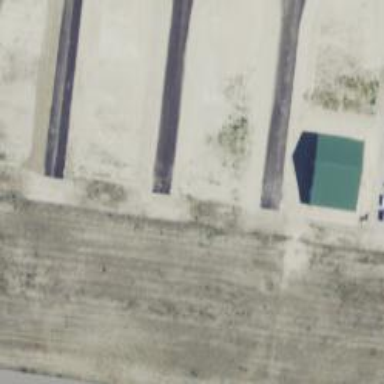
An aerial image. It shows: Image of taxiway at airport.